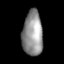
Tissue: lung
Cell type: Myeloid cells
Senescence score: 0.1859
Nuclear area (px): 897
Mean DAPI intensity: 144.924